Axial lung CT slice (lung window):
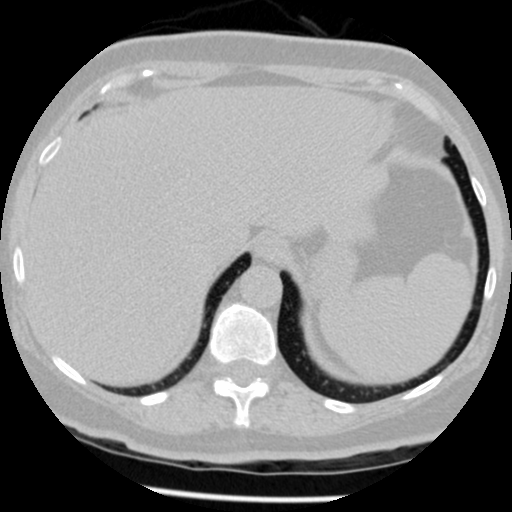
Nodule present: no